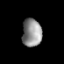
Tissue: prostate
Cell type: Myeloid cells
Senescence score: 0.779
Nuclear area (px): 538
Mean DAPI intensity: 141.457